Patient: sex M, age 55
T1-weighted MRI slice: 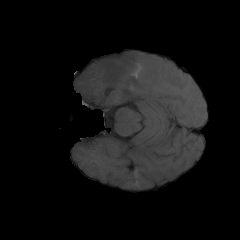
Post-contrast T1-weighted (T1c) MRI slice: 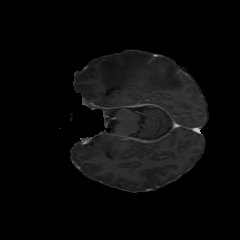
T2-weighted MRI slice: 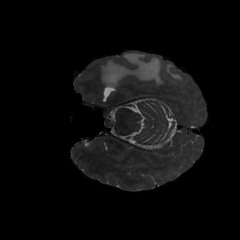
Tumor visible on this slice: yes
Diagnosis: Glioblastoma, IDH-wildtype
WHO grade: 4